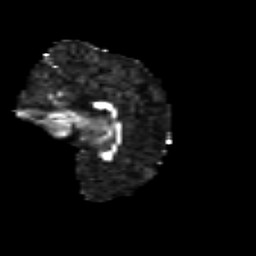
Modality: FA
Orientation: sagittal
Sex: female
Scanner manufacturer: siemens
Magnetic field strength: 3 T
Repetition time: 5 s
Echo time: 0.071 s